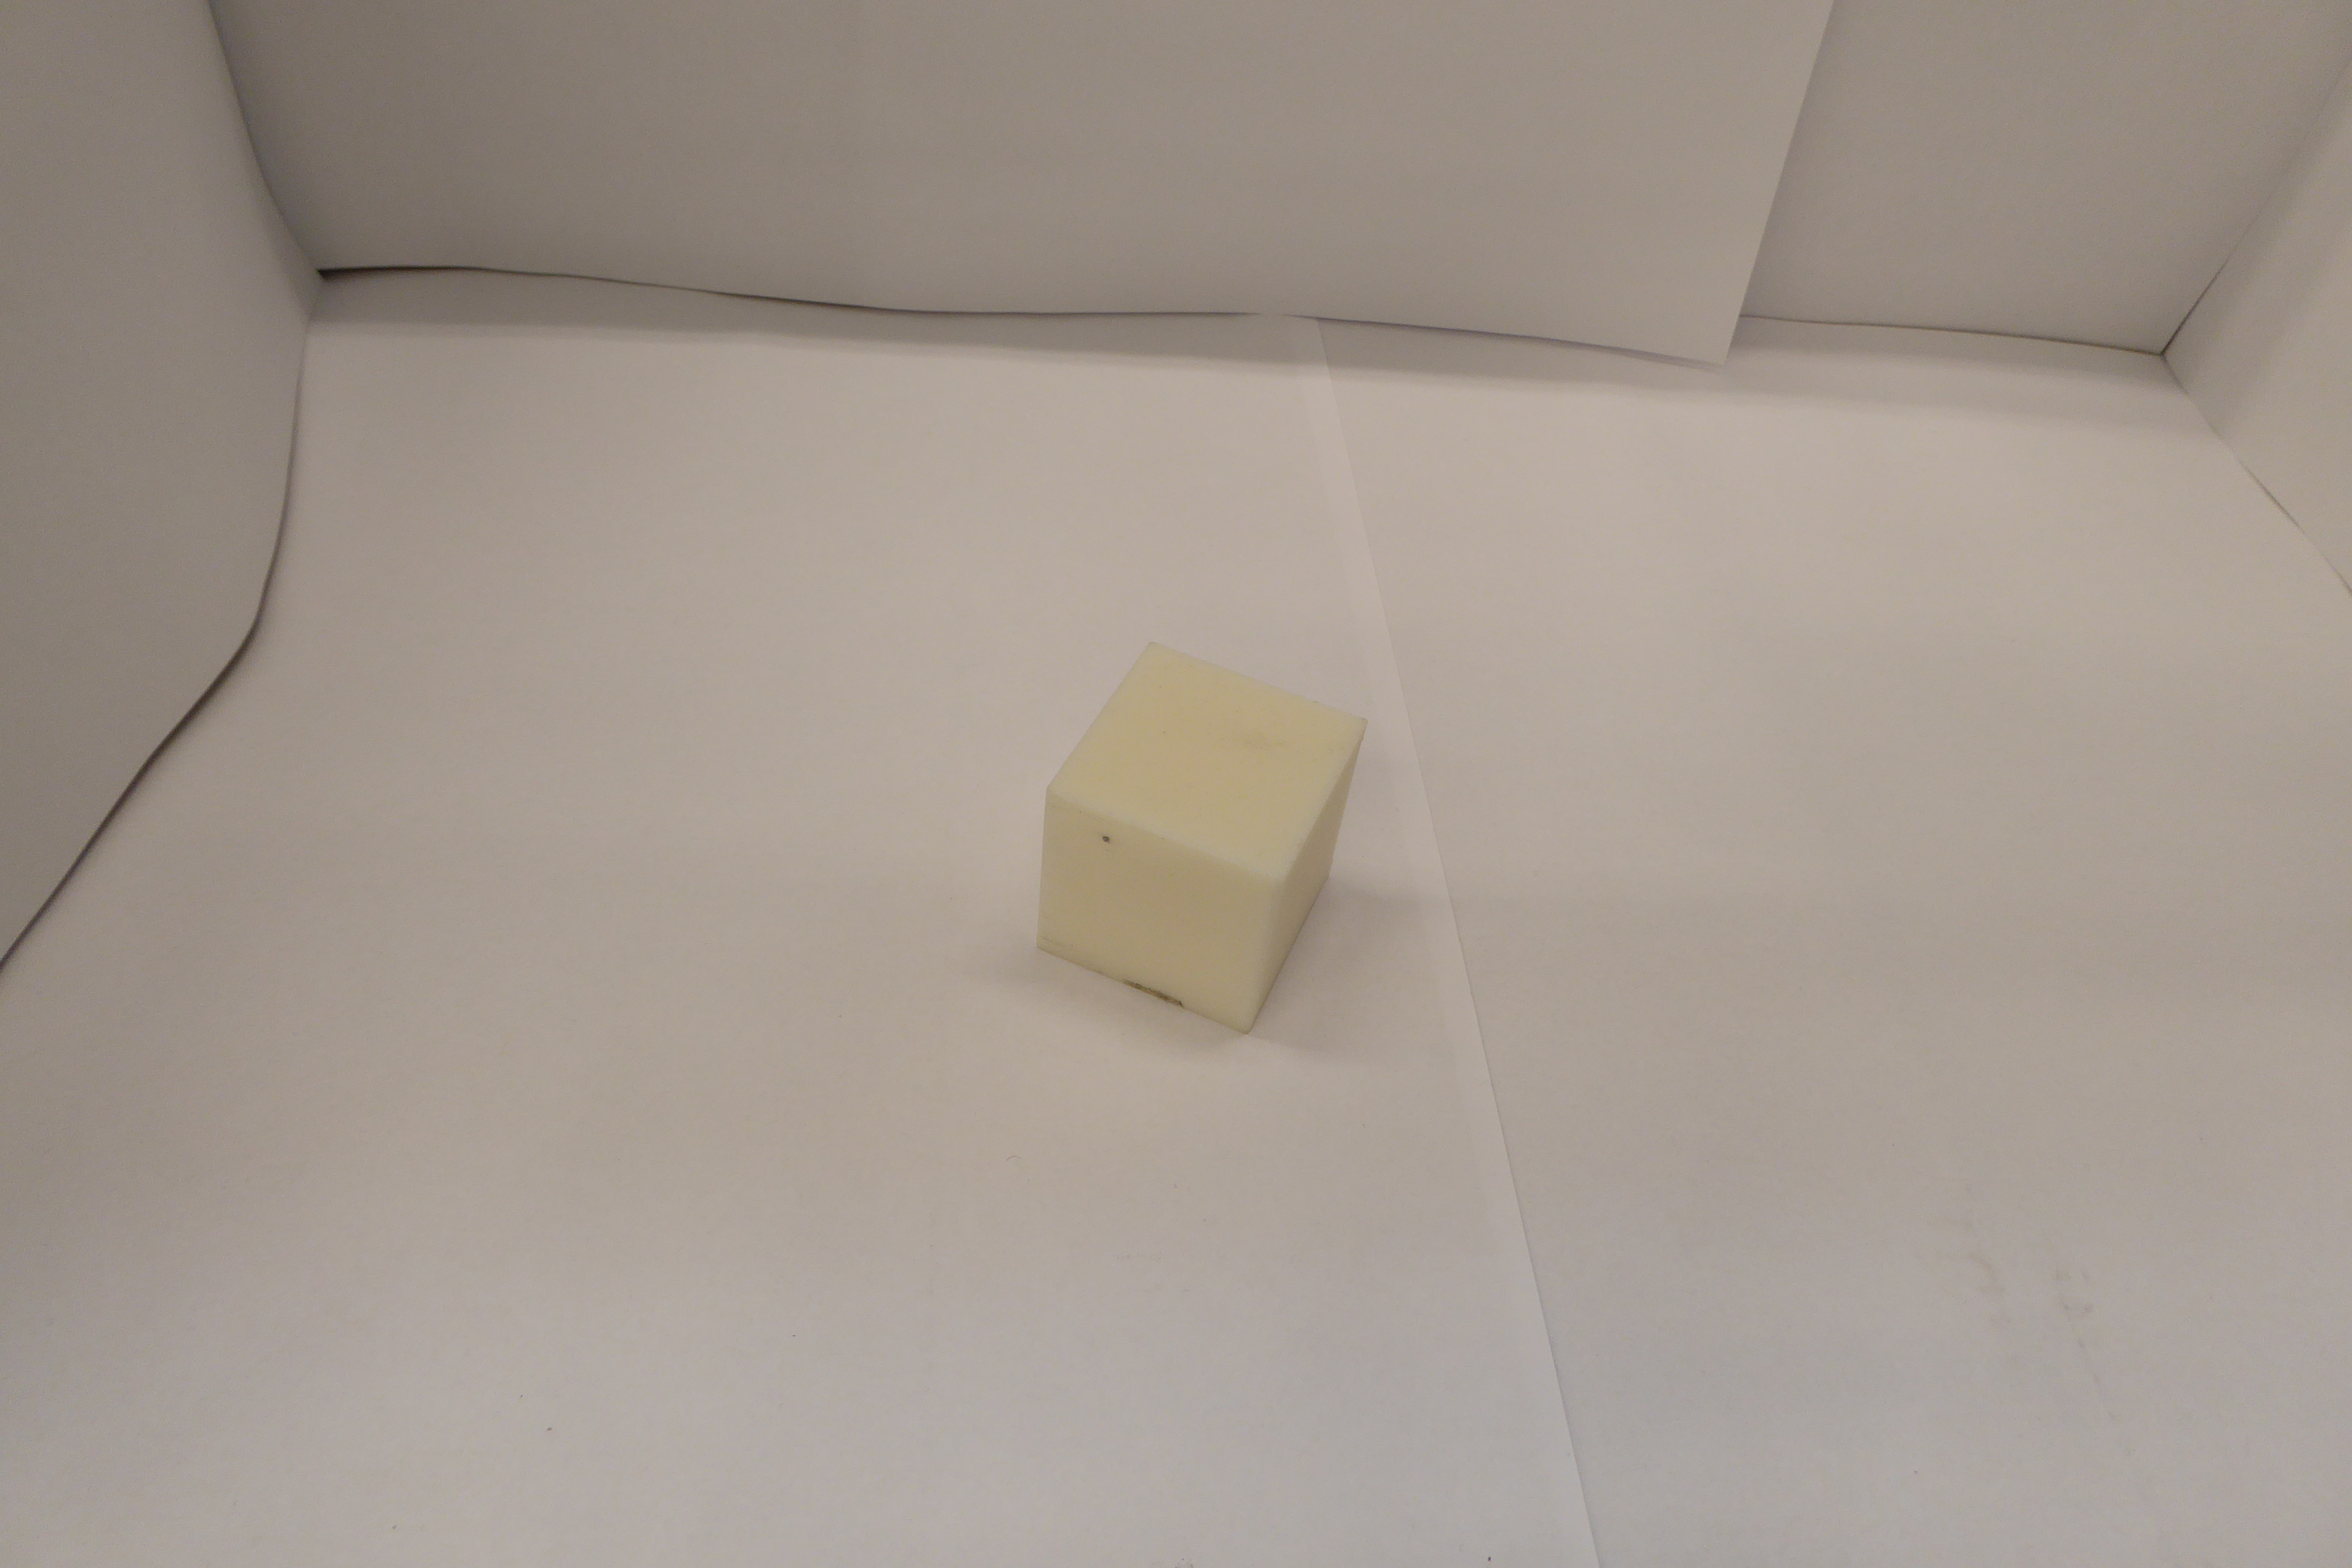
Label: Cuboid